高三 · 代数
设 $a_{1}, a_{2}, a_{3}$ 为正数, $E=\frac{a_{1} a_{2}}{a_{3}}+\frac{a_{2} a_{3}}{a_{1}}+\frac{a_{3} a_{1}}{a_{2}}, F=a_{1}+a_{2}+a_{3}$, 则 $E, F$ 的大小关系是
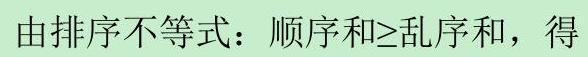
A. $E<F$
B. $E \geq F$
C. $E=F$
D. $E \leq F$
答案: B
解析: 解答: 不妨设 $a_{1} \geq a_{2} \geq a_{3}>0 \quad a_{1} \geq a_{2} \geq a_{3}>0$, 于 是 $\frac{1}{a_{1}} \leq \frac{1}{a_{2}} \leq \frac{1}{a_{3}}$,

$a_{2} a_{3} \leq a_{3} a_{1} \leq a_{1} a_{2}$

$\frac{a_{1} a_{2}}{a_{3}}+\frac{a_{3} a_{1}}{a_{2}}+\frac{a_{2} a_{3}}{a_{1}} \geq \frac{1}{a^{2}} \cdot a_{2} a_{3}+\frac{1}{a^{3}} \cdot a_{3} a_{1}+\frac{1}{a^{4}} \cdot a_{1} a_{2}=a_{3}+a_{1}+a_{2}$,即 $\frac{a_{1} a_{2}}{a_{3}}+\frac{a_{2} a_{3}}{a_{1}}+\frac{a_{3} a_{1}}{a_{2}} \geq a_{1}+a_{2}+a_{3} \frac{a_{1} a_{2}}{a_{3}}+\frac{a_{2} a_{3}}{a_{1}}+\frac{a_{3} a_{1}}{a_{2}} \geq a_{1}+a_{2}+a_{2} 	herefore E \geq F$分析:本题主要考查了排序不等式, 解决问题的关键是, 不妨$a_{1} \geq a_{2} \geq a_{3}>0 a_{1} \geq a_{2} \geq a_{3}>0$, 于是 $\frac{1}{a_{1}} \leq \frac{1}{a_{2}} \leq \frac{1}{a_{3}}, a_{2} a_{3} \leq a_{3} a_{1} \leq a_{1} a_{2}$ 根据排序不等式 $a_{1} b_{1}+a_{2} b_{2}+\cdots a_{n} b_{n} \geq a_{1} c_{1}+a_{2} c_{2}+\cdots+a_{n} c_{n} \geq a_{1} b_{n}+a_{2} b_{n-1}+\cdots a_{n} b_{1}$分析计算即可.